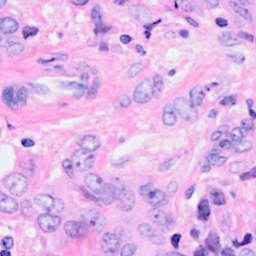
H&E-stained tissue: Breast